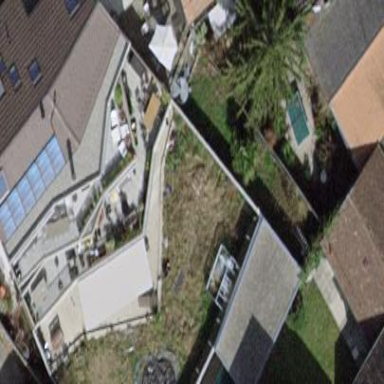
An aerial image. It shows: Garden enclosed by fence.